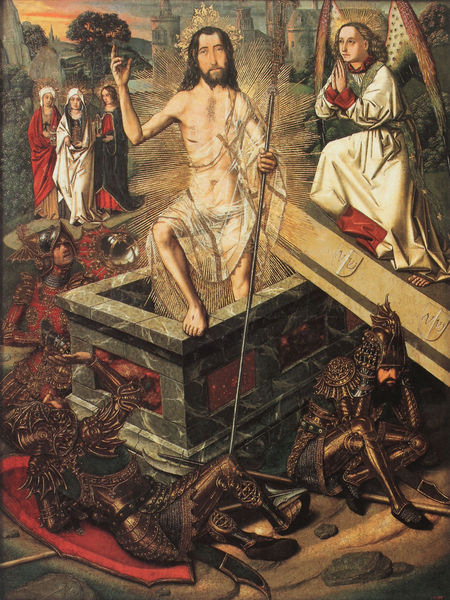
Titel: Resurrecció/ Auferstehung
Institution: Barcelona, Museu Nacional d’Art de Catalunya (Bereich 36)
Schlagwörter: baum, berg, hand, mann, frauen, stadt, abend, finger, licht, marmor, rot, stein, öl, häuser, morgen, krone, turm, engel, ort, fels, crown, feathers, king, lanze, red, robes, soldaten, soldier, soldiers, white, women, gold, golden, portrait, robe, glanz, schild, strahlen, ritter, rüstung, schein, sarg, christus, grab, jesus, angel, hell, naked, tree, death, armor, armour, helmet, maria, magdalena, maria magdalena, castle, devil, saint, auferstehung, wings, dead, mary magdalene, bart, cloth, bare, god, glorie, christ, dawn, sunrise, mary, stick, open, staff, guards, royalty, grave, underground, easter, halo, holy, spear, tomb, virgin mary, knights, jesus christ, resurrection, flügel, heiligenschein, wise, ressurection, tombe, gardien, lighht, scheim, ceptor